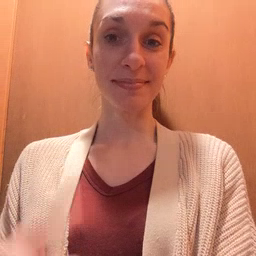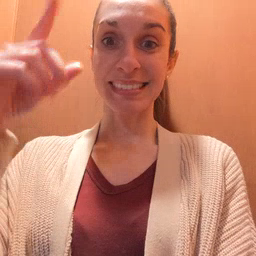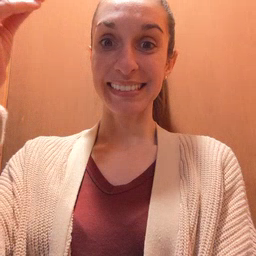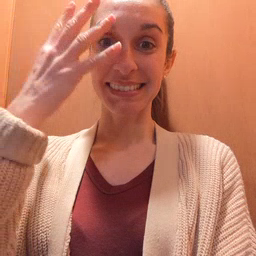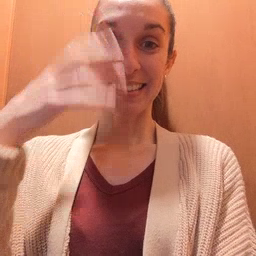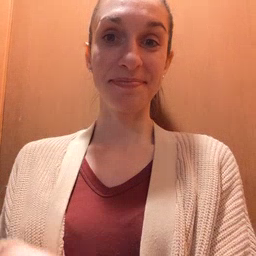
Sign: sun